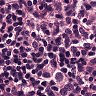
Metastatic tissue present: no